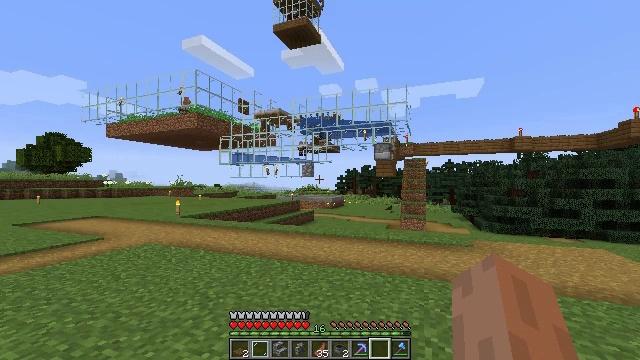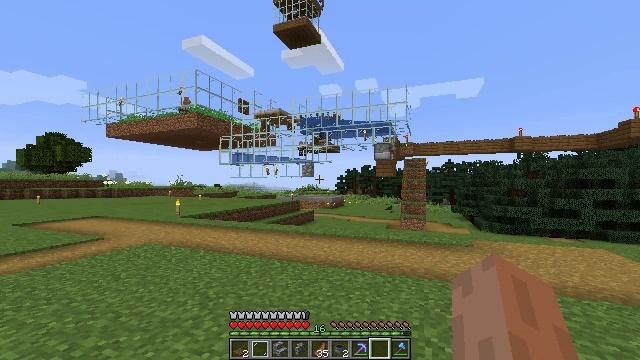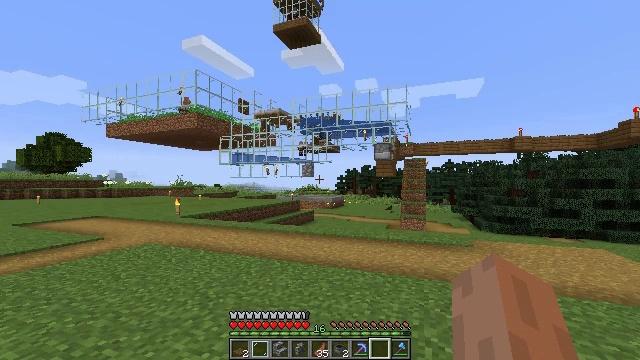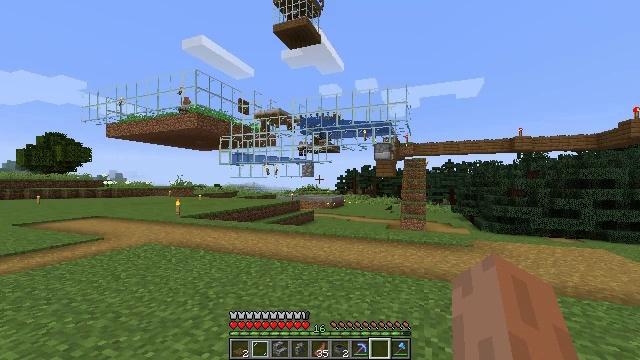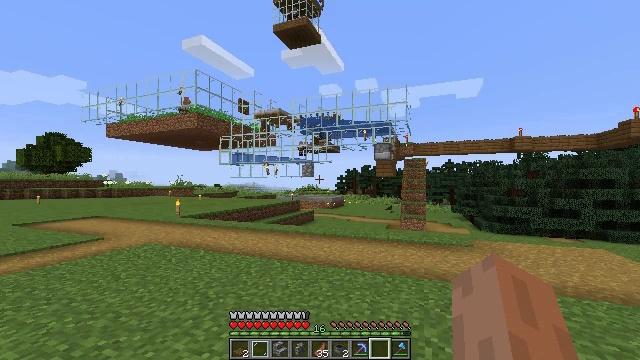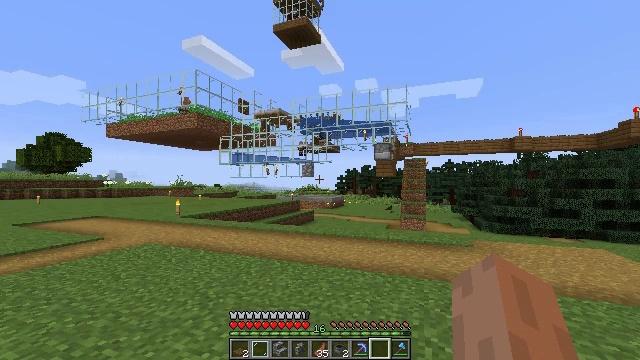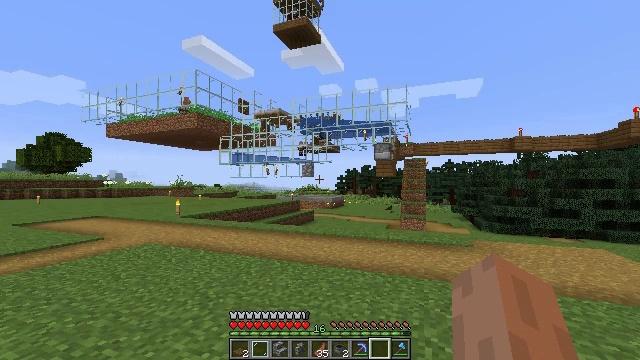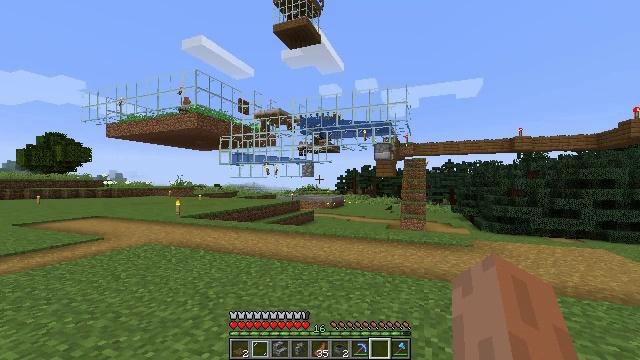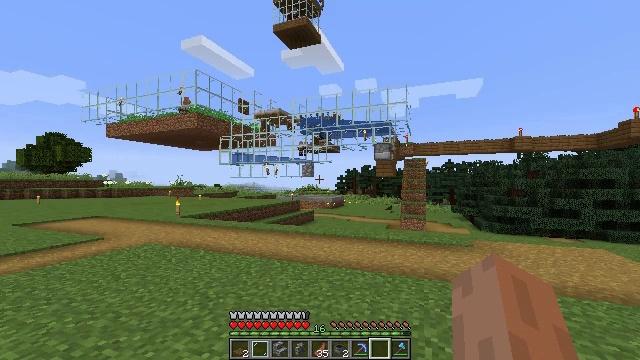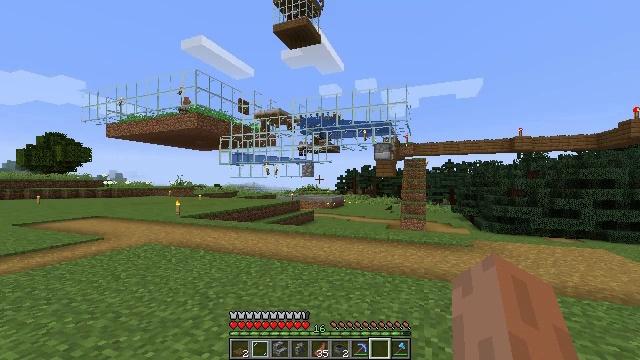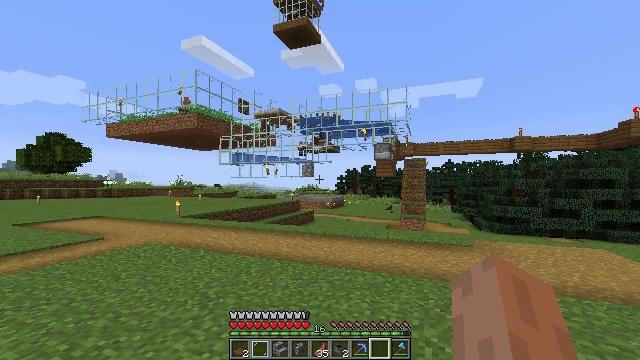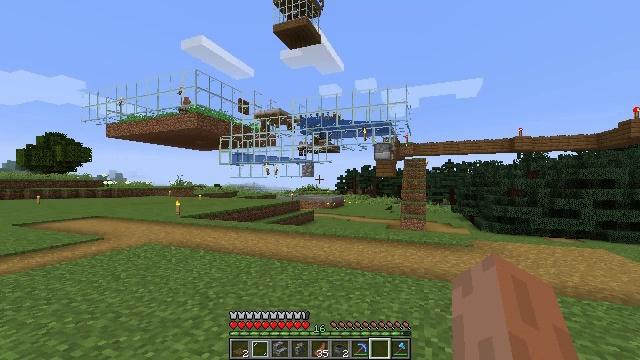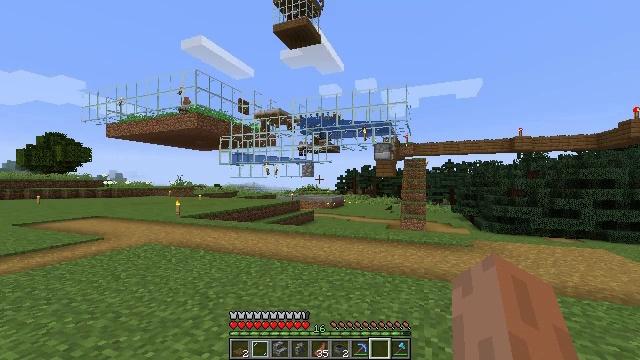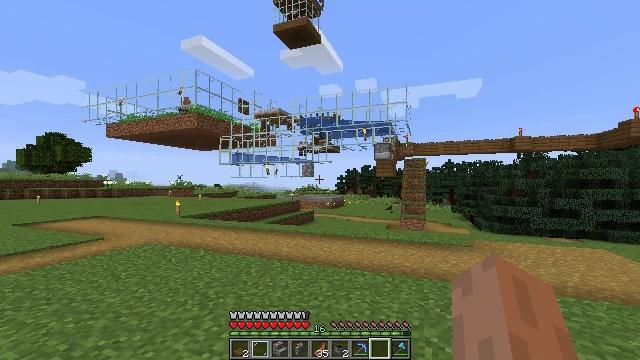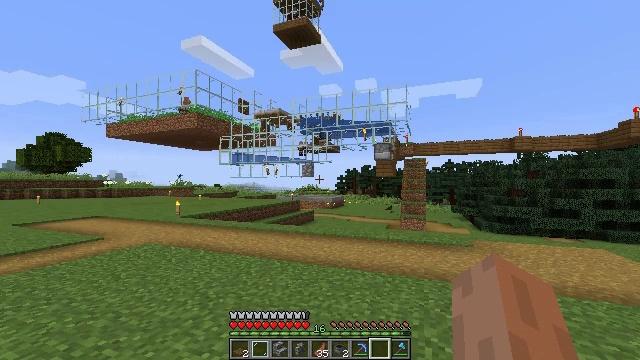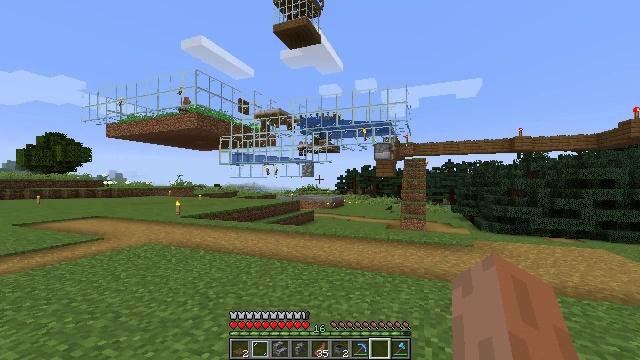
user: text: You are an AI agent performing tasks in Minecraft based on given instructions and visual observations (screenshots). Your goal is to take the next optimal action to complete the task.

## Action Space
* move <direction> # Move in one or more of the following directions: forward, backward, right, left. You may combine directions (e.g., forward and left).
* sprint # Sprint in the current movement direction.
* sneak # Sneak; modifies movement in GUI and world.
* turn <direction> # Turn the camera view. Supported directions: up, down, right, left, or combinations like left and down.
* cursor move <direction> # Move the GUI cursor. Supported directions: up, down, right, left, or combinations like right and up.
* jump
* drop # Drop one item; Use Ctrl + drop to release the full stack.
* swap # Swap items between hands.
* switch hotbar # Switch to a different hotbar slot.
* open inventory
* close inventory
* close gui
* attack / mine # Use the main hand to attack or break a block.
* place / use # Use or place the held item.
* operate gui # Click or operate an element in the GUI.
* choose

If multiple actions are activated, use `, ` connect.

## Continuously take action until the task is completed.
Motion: motion action
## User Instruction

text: Use iron ingots at the crafting table to make a minecart.
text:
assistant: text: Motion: no_op
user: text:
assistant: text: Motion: no_op
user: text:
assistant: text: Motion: no_op
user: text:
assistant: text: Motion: no_op
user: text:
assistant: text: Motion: no_op
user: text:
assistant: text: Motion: no_op
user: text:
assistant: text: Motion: no_op
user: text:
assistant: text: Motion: no_op
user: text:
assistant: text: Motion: no_op
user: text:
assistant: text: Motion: no_op
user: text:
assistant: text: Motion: no_op
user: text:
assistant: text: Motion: no_op
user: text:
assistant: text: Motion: no_op
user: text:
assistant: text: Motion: no_op
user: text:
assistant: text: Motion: no_op
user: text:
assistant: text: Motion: no_op
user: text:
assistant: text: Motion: no_op
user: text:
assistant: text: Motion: no_op
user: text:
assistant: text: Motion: no_op
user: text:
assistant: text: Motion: no_op
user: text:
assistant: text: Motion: no_op
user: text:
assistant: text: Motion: no_op
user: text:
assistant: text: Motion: no_op
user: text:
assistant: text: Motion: no_op
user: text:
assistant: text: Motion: no_op
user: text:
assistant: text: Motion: no_op
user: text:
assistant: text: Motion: no_op
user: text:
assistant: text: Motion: no_op
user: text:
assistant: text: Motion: no_op
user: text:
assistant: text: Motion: no_op